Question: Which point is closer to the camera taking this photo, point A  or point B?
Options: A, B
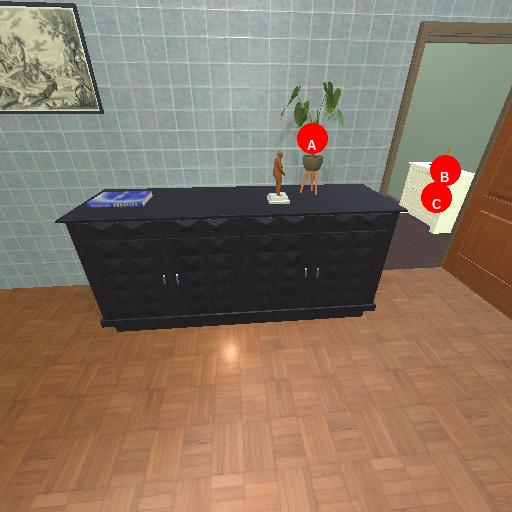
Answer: A